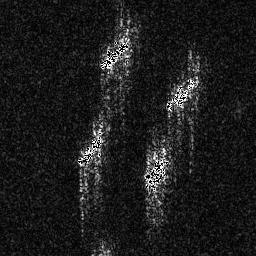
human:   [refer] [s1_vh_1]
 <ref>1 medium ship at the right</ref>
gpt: <box>[[64, 28, 77, 42, 0]]</box>

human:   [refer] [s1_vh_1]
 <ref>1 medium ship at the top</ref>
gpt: <box>[[37, 12, 51, 26, 0]]</box>

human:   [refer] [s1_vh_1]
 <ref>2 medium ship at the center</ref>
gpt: <box>[[55, 59, 66, 73, 0]], [[30, 51, 40, 64, 0]]</box>